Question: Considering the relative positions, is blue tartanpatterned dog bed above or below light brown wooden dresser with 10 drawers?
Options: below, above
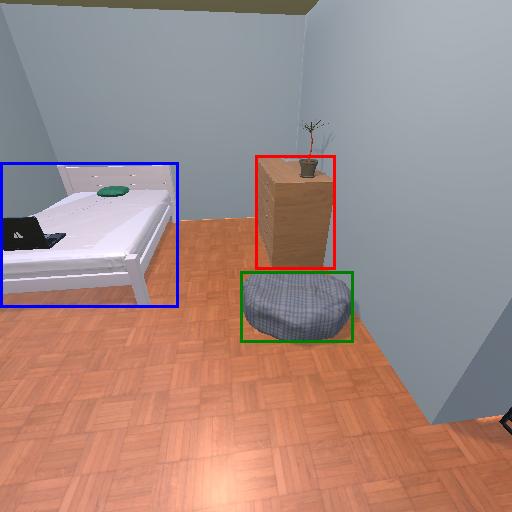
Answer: below